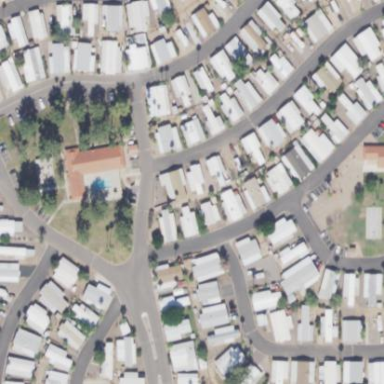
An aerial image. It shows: Residential area known as trailer park.